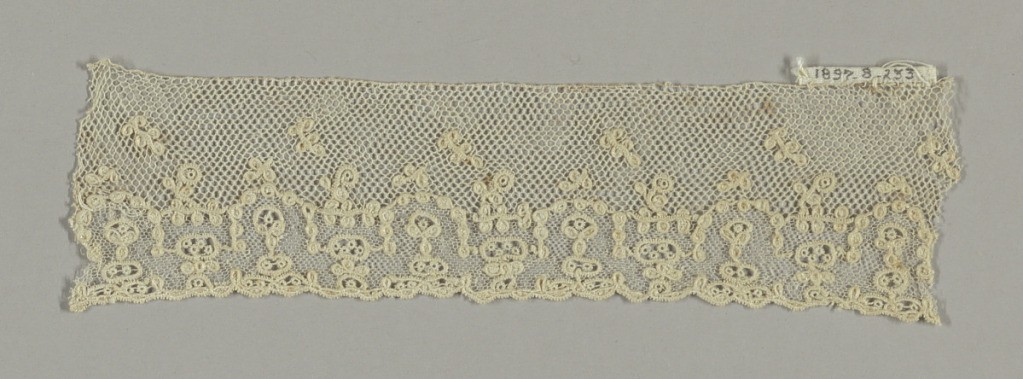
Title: Fragment
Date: late 18th century
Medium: linen Technique: needle lace
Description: Fragment of Alençon lace has minute scattered flowers and leaves in the upper half while the lower portion has small arched compartments containing floral motifs.